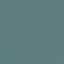
Land use / land cover class: SeaLake